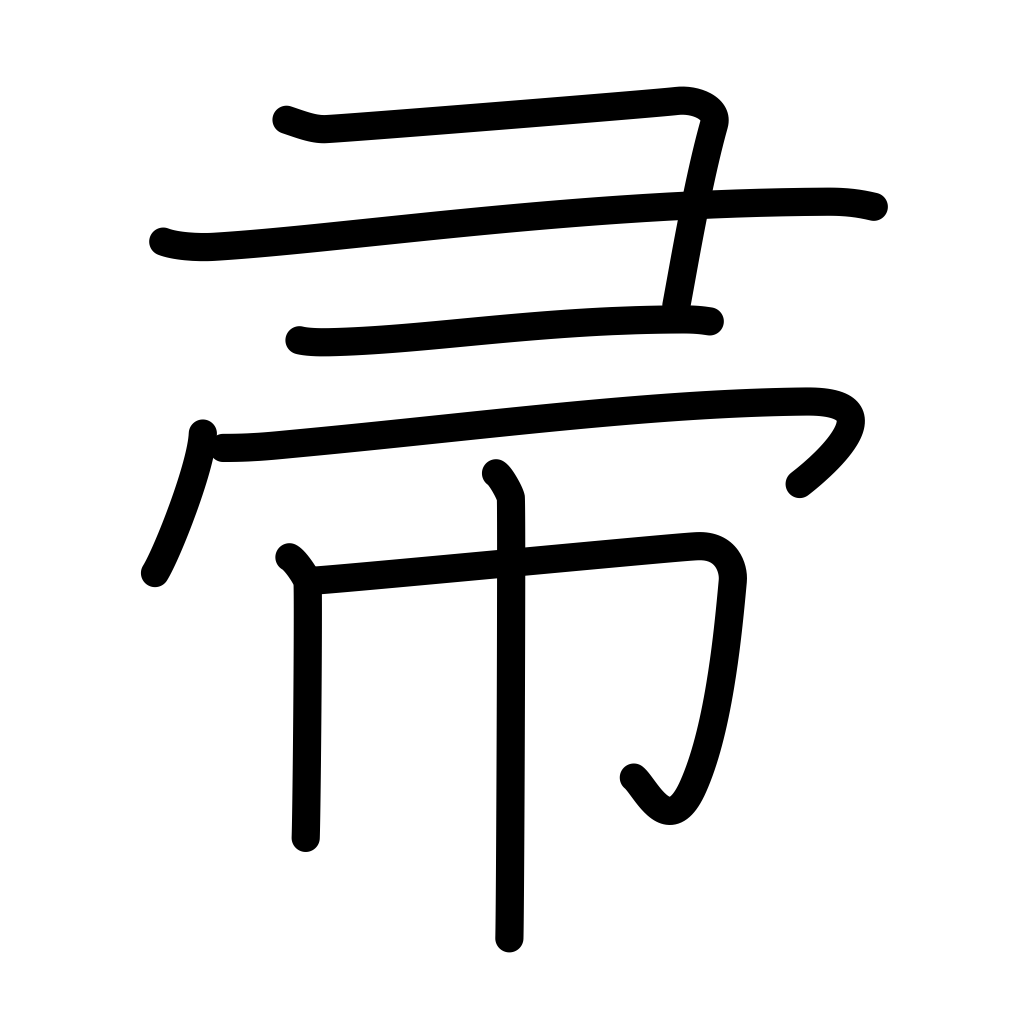
Meaning: broom